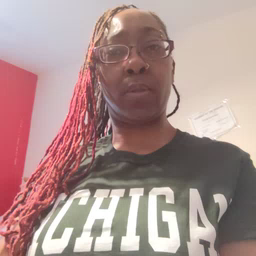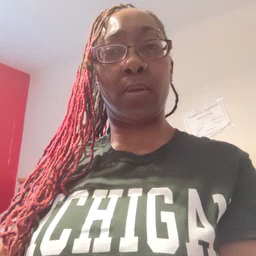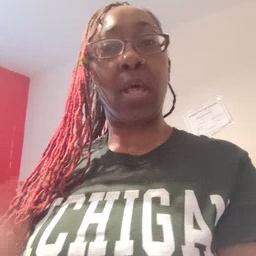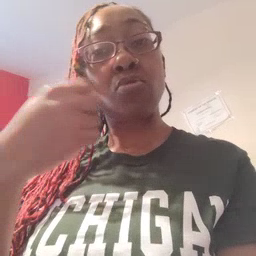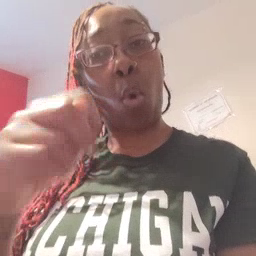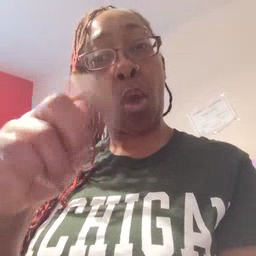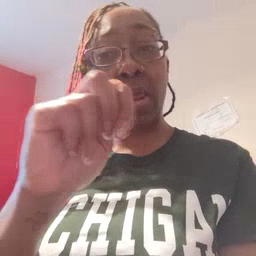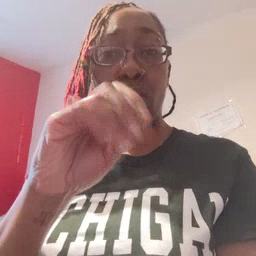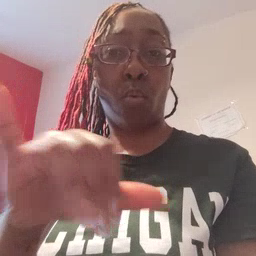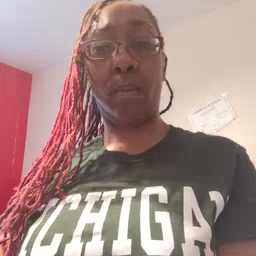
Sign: toy